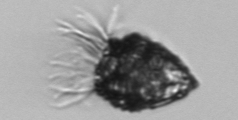
Label: Tintinnopsis